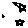
Label: star